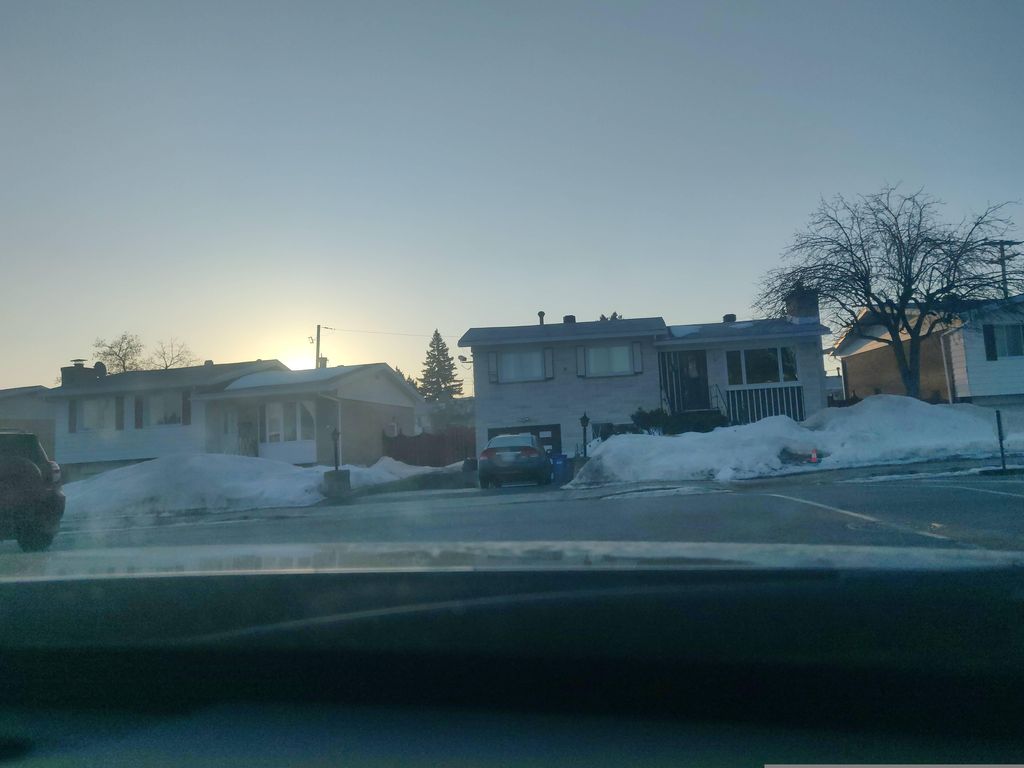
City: montreal